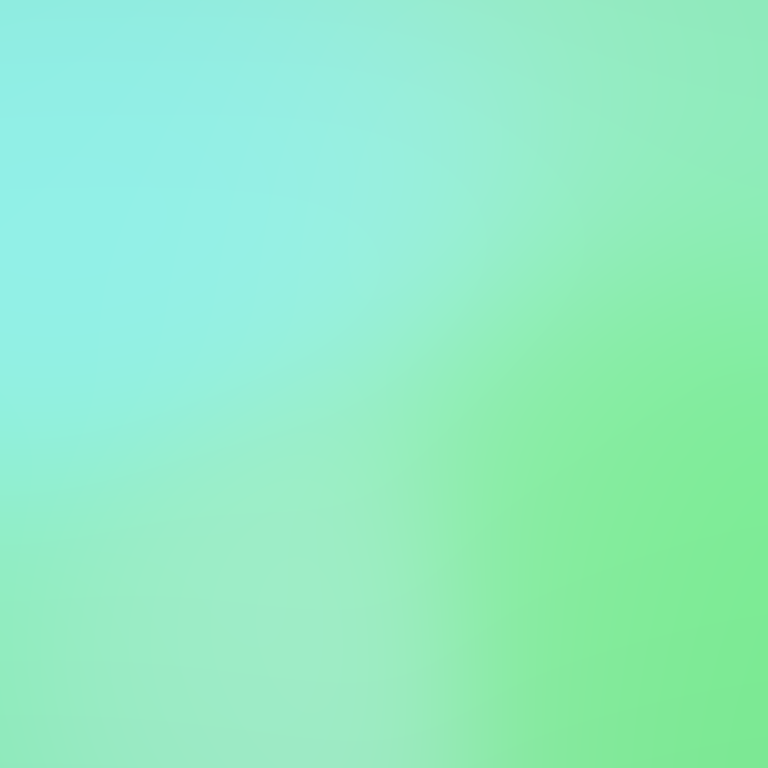
Abstract light effect, smooth gradient from soft cyan to gentle green, calm atmosphere, diffuse light, no room, no furniture, no objects.